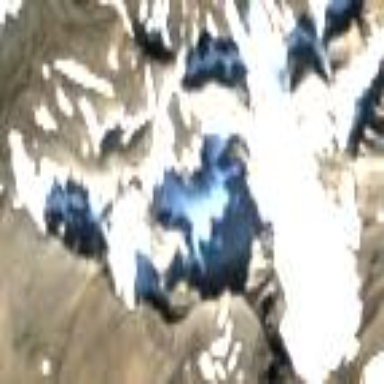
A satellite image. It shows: Stunning view of glacier.